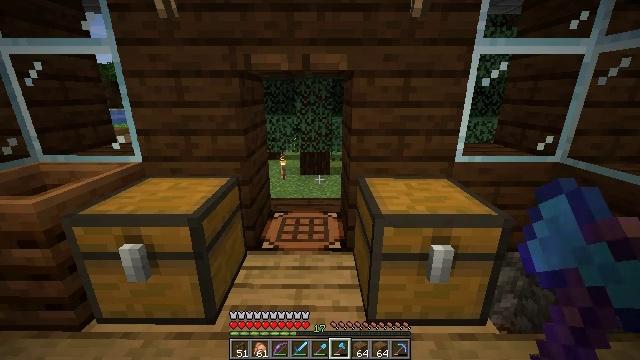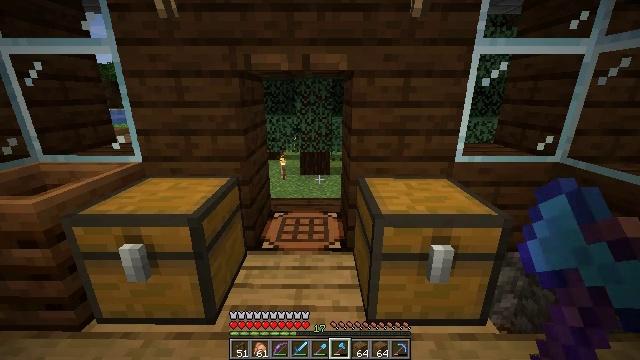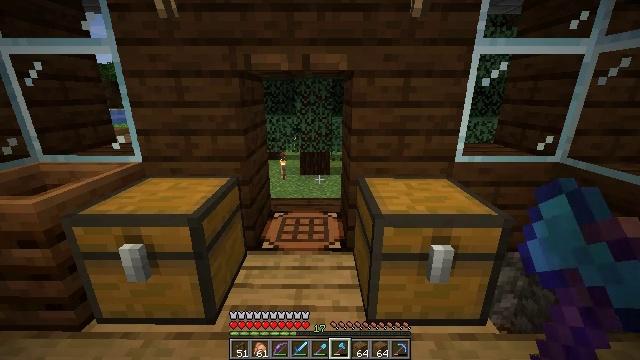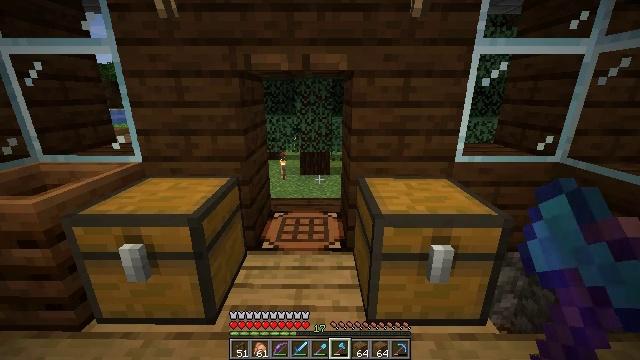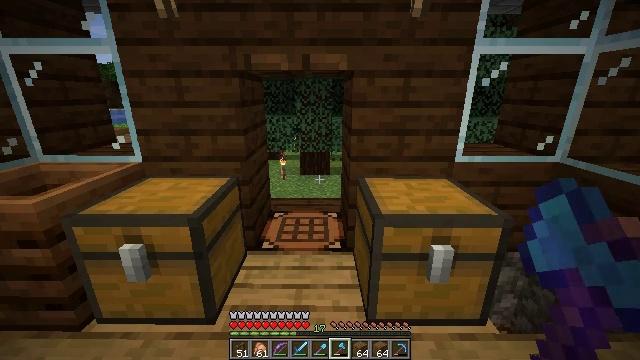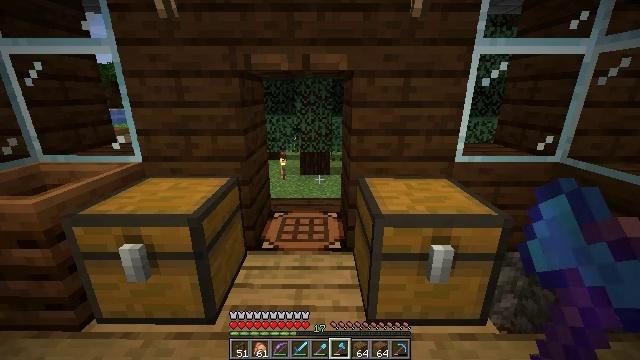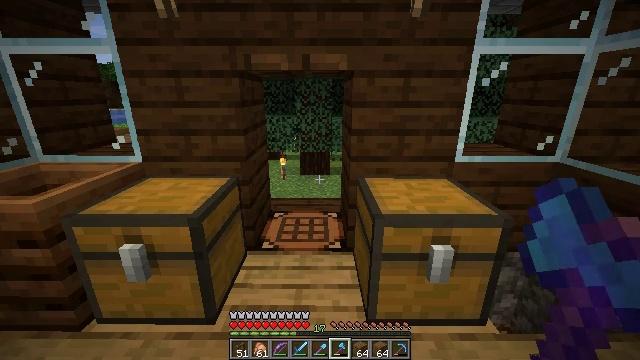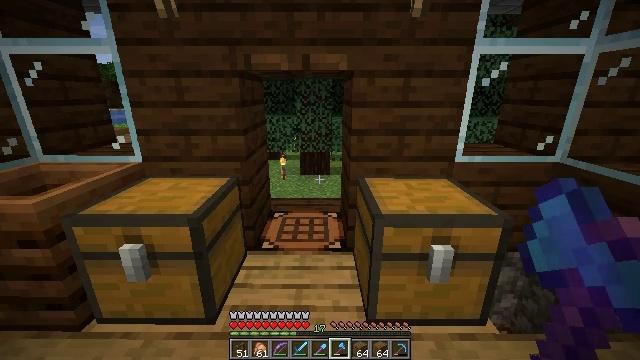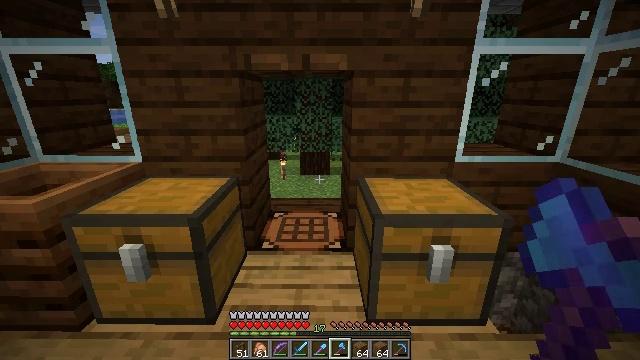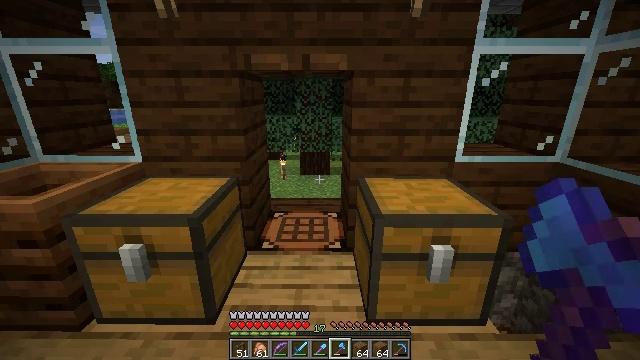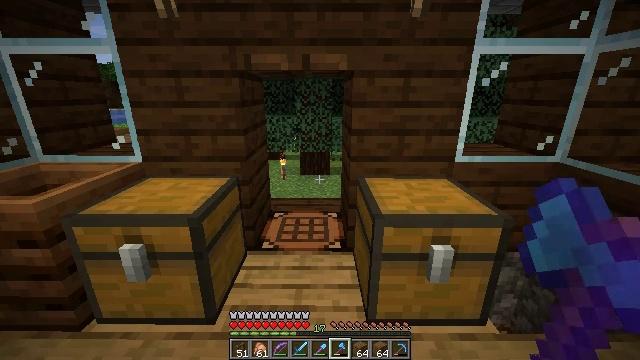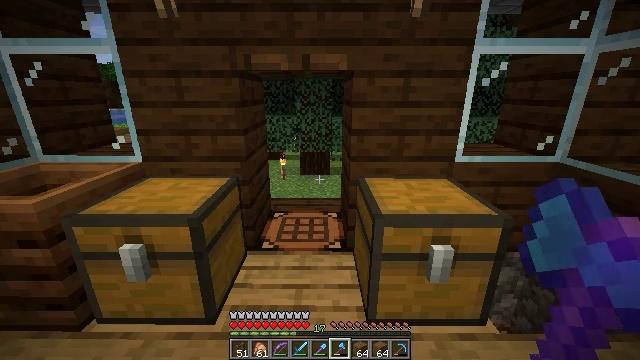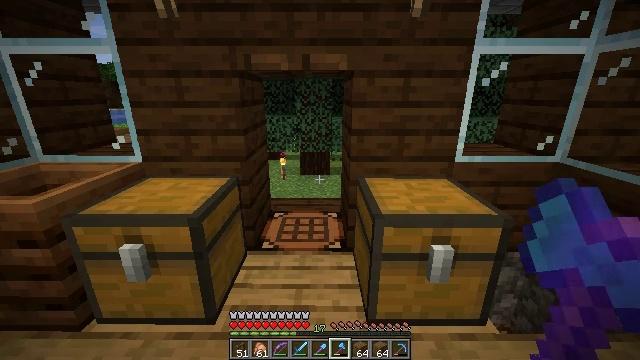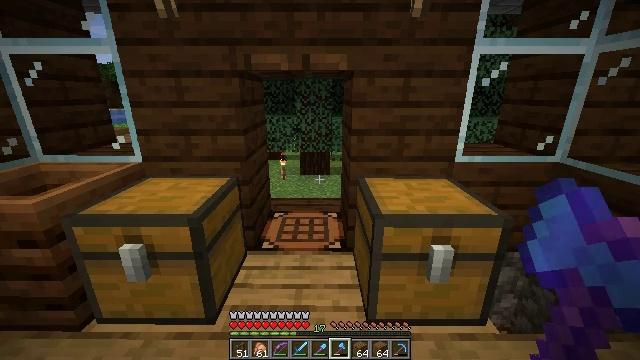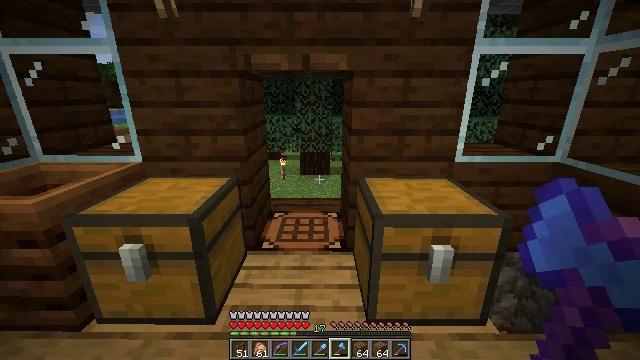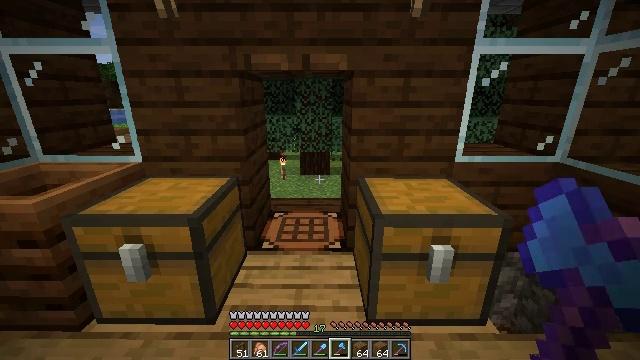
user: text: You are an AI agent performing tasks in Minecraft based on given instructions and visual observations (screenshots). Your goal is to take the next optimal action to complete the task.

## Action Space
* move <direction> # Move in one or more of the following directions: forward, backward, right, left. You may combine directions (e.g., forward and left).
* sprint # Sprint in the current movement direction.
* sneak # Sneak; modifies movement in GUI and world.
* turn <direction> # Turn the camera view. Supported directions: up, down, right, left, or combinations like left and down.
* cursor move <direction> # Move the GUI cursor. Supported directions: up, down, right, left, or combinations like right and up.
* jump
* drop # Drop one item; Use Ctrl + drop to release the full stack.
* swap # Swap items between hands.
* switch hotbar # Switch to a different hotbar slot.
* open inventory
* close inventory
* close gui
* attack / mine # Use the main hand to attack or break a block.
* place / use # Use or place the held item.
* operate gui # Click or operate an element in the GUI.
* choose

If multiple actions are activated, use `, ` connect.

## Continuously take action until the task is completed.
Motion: motion action
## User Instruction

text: Break the spruce fence to collect it.
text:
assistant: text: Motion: no_op
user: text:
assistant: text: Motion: no_op
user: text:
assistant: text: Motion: no_op
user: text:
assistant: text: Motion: no_op
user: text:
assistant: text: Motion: no_op
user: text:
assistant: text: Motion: no_op
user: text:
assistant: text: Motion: no_op
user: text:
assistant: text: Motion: no_op
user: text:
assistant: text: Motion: no_op
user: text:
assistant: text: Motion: no_op
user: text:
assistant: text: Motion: no_op
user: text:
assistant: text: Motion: no_op
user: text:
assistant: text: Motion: no_op
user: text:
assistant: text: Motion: no_op
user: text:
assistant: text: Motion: no_op
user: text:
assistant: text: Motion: no_op
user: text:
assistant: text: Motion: no_op
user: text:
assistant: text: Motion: no_op
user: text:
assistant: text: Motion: no_op
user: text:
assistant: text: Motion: no_op
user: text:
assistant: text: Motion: no_op
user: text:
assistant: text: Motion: no_op
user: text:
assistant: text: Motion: no_op
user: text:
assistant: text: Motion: no_op
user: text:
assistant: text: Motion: no_op
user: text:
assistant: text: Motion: no_op
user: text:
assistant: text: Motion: no_op
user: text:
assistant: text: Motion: no_op
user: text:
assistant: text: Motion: no_op
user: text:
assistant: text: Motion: no_op